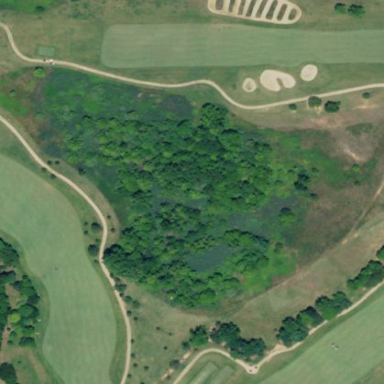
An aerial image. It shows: Grassy area designated as golf fairway.